The plot shows how the frequency content of a bearing vibration signal evolves over time (STFT spectrogram). Based on the visible evidence, which condition applies: normal, inner_race, outer_race, ball?
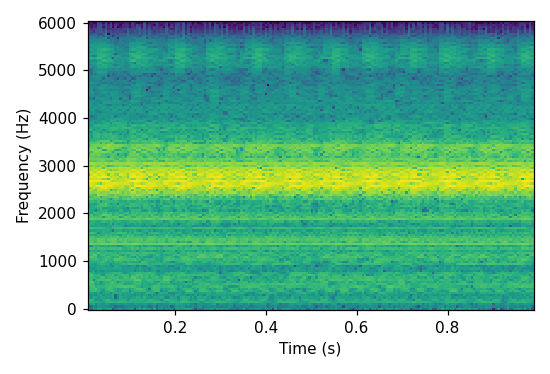
Answer: outer_race